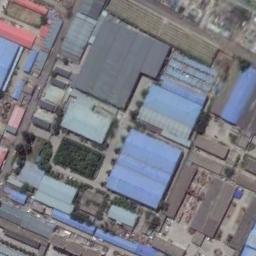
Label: industrial_area